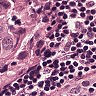
Metastatic tissue present: yes